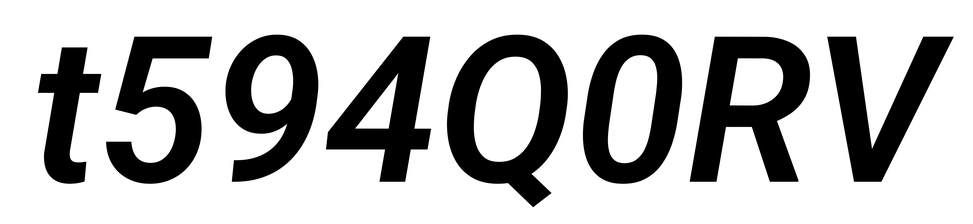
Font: Roboto-Italic_SemiBold_Italic